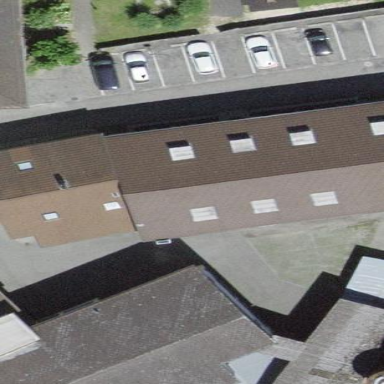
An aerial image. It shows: Residential building.